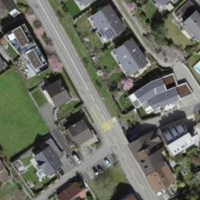
EUNIS habitat code: 55
Species observed at this site:
Cotinus coggygria
Geranium sanguineum